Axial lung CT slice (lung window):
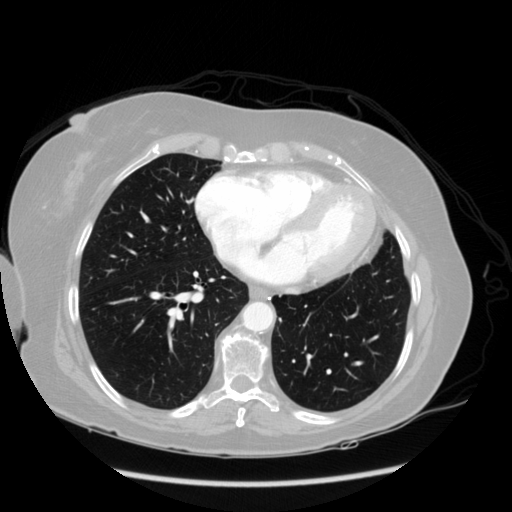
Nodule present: no